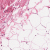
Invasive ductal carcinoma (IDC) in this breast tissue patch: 0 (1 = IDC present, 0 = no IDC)